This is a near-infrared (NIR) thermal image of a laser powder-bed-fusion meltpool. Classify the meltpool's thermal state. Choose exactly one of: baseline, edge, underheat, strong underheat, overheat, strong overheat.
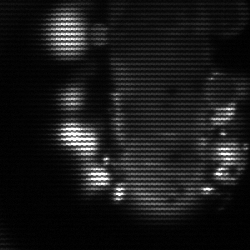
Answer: strong underheat